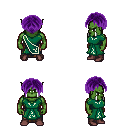
a pixel art fantasy rpg character, male body template, orc, green skin, sash dress, robe skirt, purple parted hairstyle, maroon shoes, four views (front, back, left, right), 2x2 character sprite sheet, small pixel art, hard edges, no anti-aliasing